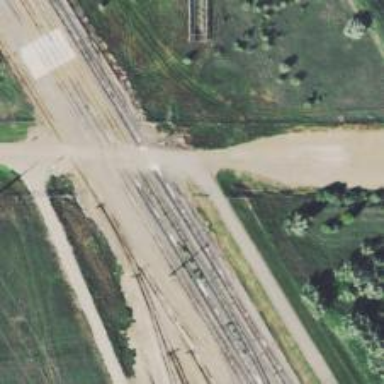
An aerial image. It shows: Level crossing along the railway.